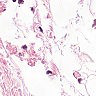
Metastatic tissue present: no